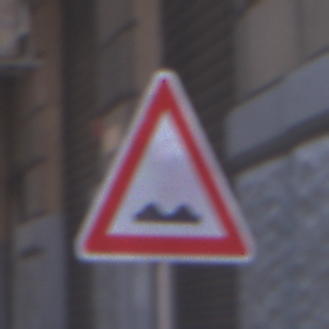
Verkehrszeichen: UnebeneFahrbahn
Umgebung: Outdoor, Urban
Tageszeit: MorningAfternoon
Wetter: PartlyCloudy
Licht: Natural
Jahreszeit: NotSpecified
Kontrast: MediumContrast